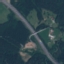
Label: Highway